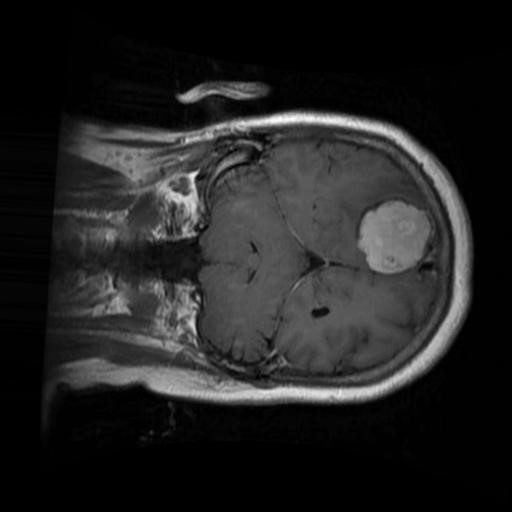
Label: brain_menin